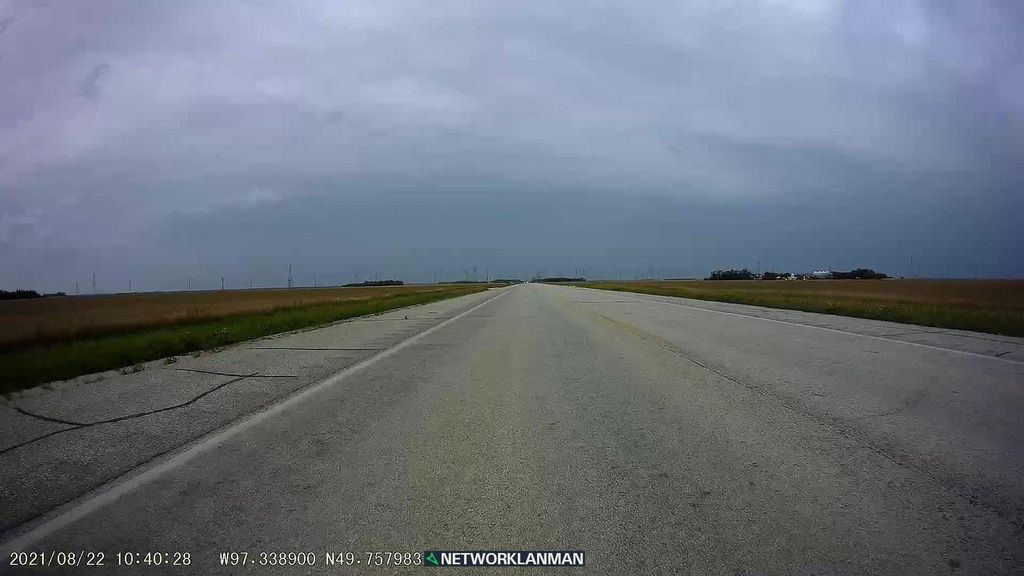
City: winnipeg